Question: I have a problem with my code at event 'Paint'.
My form very lag because too many 'for' loop in 'Paint' + Paint is always redraw and loop my for loop in event 'Paint'.
whether it can draw on paint event only one time and does not redraw anymore?
This the image :

This is my code
'''
Rectangle r1;
Rectangle r2;
Rectangle r3;
int w2 = 0;
private void dataGridView1_Paint(object sender, PaintEventArgs e)
{
///
/// Menggambar Header Column menjadi terlihat seperti di merge cells
///
base.AutoScroll = true;
int h = 0;
for (int j = 0; j < myKaryawan.CountKaryawan() * 2; )
{
newImage = imglists[h];
Rectangle recBackground = this.dataGridView1.GetCellDisplayRectangle(j, -1, true);
Rectangle recImage = this.dataGridView1.GetCellDisplayRectangle(j, -1, true);
Rectangle recString = this.dataGridView1.GetCellDisplayRectangle(j, -1, true);
w2 = this.dataGridView1.GetCellDisplayRectangle(j + 1, -1, true).Width;
recBackground.X += 1;
recBackground.Y += 1;
recImage.X += 1;
recImage.Y += 1;
recString.X += (recString.Width + w2) / 2;
recString.Y += 1;
recBackground.Width = recBackground.Width + w2 - 2;
recBackground.Height = (recBackground.Height / 2 - 2) + recBackground.Height / 4;
recImage.Width = (recImage.Width + w2) / 2 - 2;
recImage.Height = (recImage.Height / 2 - 2) + recImage.Height / 4;
recString.Width = (recString.Width + w2) / 2 - 2;
recString.Height = (recString.Height / 2 - 2) + recString.Height / 4;
e.Graphics.FillRectangle(new SolidBrush(this.dataGridView1.ColumnHeadersDefaultCellStyle.BackColor), recBackground);
StringFormat format = new StringFormat();
format.Alignment = StringAlignment.Center;
format.LineAlignment = StringAlignment.Center;
e.Graphics.DrawString(monthes[j / 2],
this.dataGridView1.ColumnHeadersDefaultCellStyle.Font,
new SolidBrush(this.dataGridView1.ColumnHeadersDefaultCellStyle.ForeColor),
recString,
format);
e.Graphics.DrawImage(imglists[j], recImage);
h++;
j += 2;
}
///
/// Initializing variable yang akan digunakan untuk menggambar
/// Flag untuk menandakan posisi koordinat untuk looping gambar
///
string stat = "";
string awal = dataGridView1.Rows[0].HeaderCell.Value.ToString().Substring(6).ToString();
string akhir = dataGridView1.Rows[6].HeaderCell.Value.ToString().Substring(6).ToString();
tglAwal = Convert.ToDateTime(awal);
tglAkhir = Convert.ToDateTime(akhir);
awal = tglAwal.ToString("yyyy-MM-dd");
akhir = tglAkhir.ToString("yyyy-MM-dd");
var split = new String[25];
int countRows = 0;
int countColumns = 0;
int countRows2 = myActivity.getActivityPagi2(awal, akhir).Tables[0].Rows.Count;
int countColumns2 = myActivity.getActivityPagi2(awal, akhir).Tables[0].Columns.Count;
int countRows3 = 0;
Font font1 = new Font("Arial", 10, FontStyle.Bold, GraphicsUnit.Point);
Font font2 = new Font("Arial", 8, FontStyle.Regular, GraphicsUnit.Point);
int[,] flag = new int[dataGridView1.Rows.Count, dataGridView1.Columns.Count];
int[,] flag2 = new int[dataGridView1.Rows.Count, dataGridView1.Columns.Count];
int[,] flag3 = new int[dataGridView1.Rows.Count, dataGridView1.Columns.Count];
int dgRows = dataGridView1.Rows.Count;
int dgColumns = dataGridView1.Columns.Count;
///
/// Draw Background Colour dan Draw String
/// Pertama Looping semua isi data set kedalam string array
/// Kemudian Looping per Cell untuk menggambar Stringnya dan Fill Rectangle
///
string[,] activity = new string[myActivity.getActivityPagi(awal, akhir).Tables[0].Rows.Count, 6];
string[,] activity2 = new string[myActivity.getActivityPagi2(awal, akhir).Tables[0].Rows.Count, 6];
for (int i = 0; i < countRows2; i++)
{
for (int j = 0; j < countColumns2; j++)
{
activity2[i, j] = myActivity.getActivityPagi2(awal, akhir).Tables[0].Rows[i][j].ToString();
}
}
for (int i = 0; i < dgRows; i++)
{
headerValue = dataGridView1.Rows[i].HeaderCell.Value.ToString();
for (int j = 0; j < dgColumns; j++)
{
// Set sessi
split = headerValue.Split(',');
time = DateTime.Parse(split[1]);
substring1 = dataGridView1.Columns[j].Name.Substring(dataGridView1.Columns[j].Name.Length - 4, 4);
substring2 = dataGridView1.Columns[j].Name.Substring(dataGridView1.Columns[j].Name.Length - 5, 5);
if (substring1 == "Pagi")
{
ses = "Pagi";
}
else
if (substring2 == "Siang")
{
ses = "Siang";
}
// set count row and column for loop
countRows = myActivity.getActivityBySessi(awal, akhir, ses, time.ToString("yyyy-MM-dd")).Tables[0].Rows.Count;
countColumns = myActivity.getActivityBySessi(awal, akhir, ses, time.ToString("yyyy-MM-dd")).Tables[0].Columns.Count;
// set data from dataset to variable array 2 d
///
/// Looping di bawah membuat lag karena melakukan query pada class activity(myActivity) setiap melakukan loop
/// dan berada di 4 Nested loop
/// -----------------------------------------------------------------------------------------------------------------------
///
for (int s = 0; s < countRows; s++)
{
for (int d = 0; d < countColumns; d++)
{
activity[s, d] = myActivity.getActivityBySessi(awal, akhir, ses, time.ToString("yyyy-MM-dd")).Tables[0].Rows[s][d].ToString();
}
r1 = this.dataGridView1.GetCellDisplayRectangle(j, i, true);
r2 = this.dataGridView1.GetCellDisplayRectangle(j, i, true);
r3 = this.dataGridView1.GetCellDisplayRectangle(j, i, true);
w2 = this.dataGridView1.GetCellDisplayRectangle(j, i, true).Width;
r1.X += 1;
r1.Y += flag[i, j] + 1;
r1.Width = 65;
r1.Height = 15;
r2.X += 1;
r2.Y += flag2[i, j] + 15;
r2.Width = 65;
r2.Height = 15;
r3.X += 1;
r3.Y += flag3[i, j] + 30;
r3.Width = 70;
r3.Height = 46;
if (r1.Y == 1 && r1.X == 1)
break;
flag[i, j] = flag[i, j] + 76;
flag2[i, j] = flag2[i, j] + 76;
flag3[i, j] = flag3[i, j] + 76;
if (flag3[i, j] == dataGridView1.Rows[i].MinimumHeight)
{
dataGridView1.Rows[i].MinimumHeight += 76;
}
StringFormat format = new StringFormat();
StringFormat format2 = new StringFormat();
format2.Alignment = StringAlignment.Near;
format2.LineAlignment = StringAlignment.Near;
format.Alignment = StringAlignment.Center;
format.LineAlignment = StringAlignment.Center;
if (time == Convert.ToDateTime(activity[s, 5]) && dataGridView1.Columns[j].Name == activity[s, 3] + activity[s, 4])
{
if (coloring.getColor(activity[s, 1]) == Color.Black)
{
e.Graphics.FillRectangle(new SolidBrush(Color.White), r1);
e.Graphics.DrawString(activity[s, 0],
font1,
new SolidBrush(this.dataGridView1.ColumnHeadersDefaultCellStyle.ForeColor),
r1,
format2);
e.Graphics.FillRectangle(new SolidBrush(coloring.getColor(activity[s, 1])), r2);
e.Graphics.DrawString(activity[s, 1],
font1,
new SolidBrush(Color.White),
r2,
format);
e.Graphics.DrawString(activity[s, 2],
font2,
new SolidBrush(this.dataGridView1.ColumnHeadersDefaultCellStyle.ForeColor),
r3,
format2);
}
else
if (myProblem.getIdProblem(myActivity.getIdDetActivity(activity[s, 3], activity[s, 4], Convert.ToDateTime(activity[s, 5]).ToString("yyyy-MM-dd"), activity[s, 0], activity[s, 1]).Tables[0].Rows[0][0].ToString(), activity[s, 0], activity[s, 1]).Tables[0].Rows.Count >= 1)
{
e.Graphics.FillRectangle(new SolidBrush(Color.White), r1);
e.Graphics.DrawString(activity[s, 0],
font1,
new SolidBrush(Color.Red),
r1,
format2);
e.Graphics.FillRectangle(new SolidBrush(coloring.getColor(activity[s, 1])), r2);
e.Graphics.DrawString(activity[s, 1],
font1,
new SolidBrush(this.dataGridView1.ColumnHeadersDefaultCellStyle.ForeColor),
r2,
format);
e.Graphics.DrawString(activity[s, 2],
font2,
new SolidBrush(this.dataGridView1.ColumnHeadersDefaultCellStyle.ForeColor),
r3,
format2);
}
else
{
//label1.Text = myActivity.getIdActivity(activity[k, 3], activity[k, 4], Convert.ToDateTime(activity[k, 5]), activity[k, 0]).Tables[0].Rows[0][1].ToString();
e.Graphics.FillRectangle(new SolidBrush(Color.White), r1);
e.Graphics.DrawString(activity[s, 0],
font1,
new SolidBrush(this.dataGridView1.ColumnHeadersDefaultCellStyle.ForeColor),
r1,
format2);
e.Graphics.FillRectangle(new SolidBrush(coloring.getColor(activity[s, 1])), r2);
e.Graphics.DrawString(activity[s, 1],
font1,
new SolidBrush(this.dataGridView1.ColumnHeadersDefaultCellStyle.ForeColor),
r2,
format);
e.Graphics.DrawString(activity[s, 2],
font2,
new SolidBrush(this.dataGridView1.ColumnHeadersDefaultCellStyle.ForeColor),
r3,
format2);
}//end else
}//end if time
}
///
///-----------------------------------------------------------------------------------------------------------------------
///
//base.Invalidate();
//base.InvokePaint(dataGridView1, e);
//base.Refresh();
//base.Validate();
// Create paint fill rectangle and draw string
//for (int k = 0; k < countRows; k++)
//{
//}// end for loop
//headerValue = dataGridView1.Rows[i].HeaderCell.Value.ToString();
//split = headerValue.Split(',');
//time = DateTime.Parse(split[1]);
countRows3 = myActivity.getCountMstActivity(time.ToString("yyyy-MM-dd"), ses);
for (int z = 0; z < countRows3; z++)
{
if (myActivity.getIdActivity(time.ToString("yyyy-MM-dd"), ses).Tables[0].Rows.Count > 0)
{
stat = myActivity.getIdActivity(time.ToString("yyyy-MM-dd"), ses).Tables[0].Rows[z][1].ToString();
}
if (stat == "IZIN" || stat == "SAKIT" || stat == "CUTI")
{
for (int l = 0; l < countRows2; l++)
{
if (time == Convert.ToDateTime(activity2[l, 2]) && dataGridView1.Columns[j].Name == activity2[l, 0] + activity2[l, 1])
{
r1 = this.dataGridView1.GetCellDisplayRectangle(j, i, true);
r2 = this.dataGridView1.GetCellDisplayRectangle(j, i, true);
r3 = this.dataGridView1.GetCellDisplayRectangle(j, i, true);
int w2 = this.dataGridView1.GetCellDisplayRectangle(j, i, true).Width;
r1.X += 1;
r1.Y += flag[i, j] + 1;
r1.Width = 65;
r1.Height = 15;
r2.X += 1;
r2.Y += flag2[i, j] + 15;
r2.Width = 65;
r2.Height = 15;
r3.X += 1;
r3.Y += flag3[i, j] + 30;
r3.Width = 70;
r3.Height = 46;
if (r1.Y == 1 && r1.X == 1)
break;
flag[i, j] = flag[i, j] + 76;
flag2[i, j] = flag2[i, j] + 76;
flag3[i, j] = flag3[i, j] + 76;
if (flag3[i, j] == dataGridView1.Rows[i].MinimumHeight)
{
dataGridView1.Rows[i].MinimumHeight += 76;
}
StringFormat format = new StringFormat();
StringFormat format2 = new StringFormat();
format2.Alignment = StringAlignment.Near;
format2.LineAlignment = StringAlignment.Near;
format.Alignment = StringAlignment.Center;
format.LineAlignment = StringAlignment.Center;
e.Graphics.DrawString(stat,
font1,
new SolidBrush(this.dataGridView1.ColumnHeadersDefaultCellStyle.ForeColor),
r1,
format2);
}
}
}//End if izin sakit cuti
if (stat == "HADIR")
{
}//end if HADIR
}// end for loop Z=0
//this.dataGridView1.InvalidateColumn(j);
}//end loop column
}// end for loop row
//DrawingControl.ResumeDrawing(dataGridView1);
}
'''
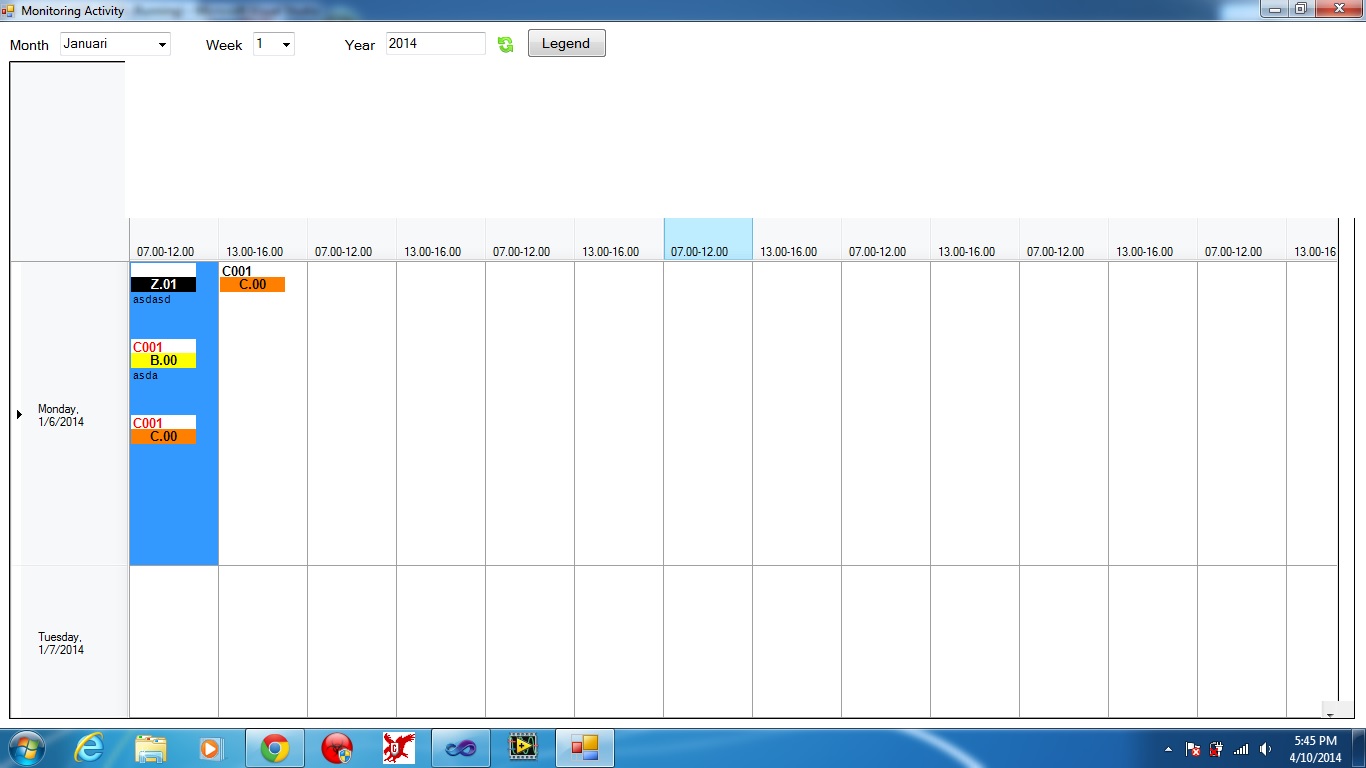
Answer: You could create a memory bitmap that you only create and draw once. If it already exists, simply draw the bitmap instead of performing all the drawing.
Pseudo code like this:
'''
Bitmap offscreen = null;
private void dataGridView1_Paint(object sender, PaintEventArgs e)
{
if (offscreen == null)
{
offscreen = new Bitmap(...);
using (Graphics g = Graphics.FromImage(offscreen))
{
// Do all the drawing onto the bitmap. Please make
// sure to offset all coordinates accordingly, so that
// they are relative to (0,0)!!
}
}
e.Graphics.DrawImage(offscreen);
}
'''
If you want to draw every cell, it may also be a solution to handle the 'CellPainting' event and draw every cell individually.